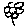
Label: flower